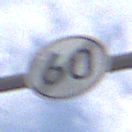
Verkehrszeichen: EndeGeschwindigkeit60
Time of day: Midday
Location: Outdoor (RoadRail)
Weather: PartlyCloudy
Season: NotSpecified
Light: Natural